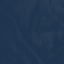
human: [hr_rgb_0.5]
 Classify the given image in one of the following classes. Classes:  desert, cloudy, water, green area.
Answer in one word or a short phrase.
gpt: water